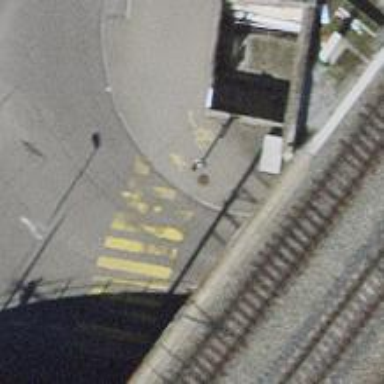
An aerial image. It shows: Crossing equipped with traffic signals. It is zebra crossing.